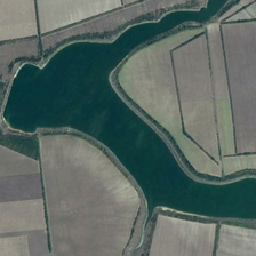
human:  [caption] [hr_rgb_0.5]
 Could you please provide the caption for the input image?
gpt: Some green trees and some yellow farmland are located on both sides of a curved river.

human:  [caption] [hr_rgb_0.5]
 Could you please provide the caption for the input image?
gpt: The winding banks of the river, green trees and some yellow farmland.

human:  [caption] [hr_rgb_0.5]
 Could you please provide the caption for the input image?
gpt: Some green trees and yellow farmland are on both sides of the curved river.

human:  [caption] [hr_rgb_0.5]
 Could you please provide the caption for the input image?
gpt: On both sides of the winding river are some green trees and yellow farmland.

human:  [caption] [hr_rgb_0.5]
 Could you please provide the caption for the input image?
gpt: Some green trees and some yellow farmland are on both sides of a curved river.